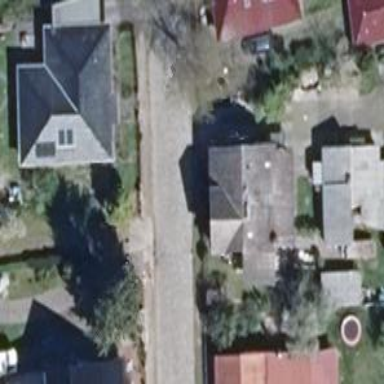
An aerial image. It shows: Residential road without sidewalk.